Question: am trying to build a serializer using HyperlinkedModelSerializer, yet I have a scenario where I want to add a field which does not exist in the model but I will require the value for validating the transaction, I found the below snippet
'''
# -*- coding: utf-8 -*-
from __future__ import unicode_literals
from rest_framework import serializers
import logging
# initiate logger
logging.getLogger(__name__)
class PostHyperlinkedModelSerializerOptions(serializers.HyperlinkedModelSerializerOptions):
"""
Options for PostHyperlinkedModelSerializer
"""
def __init__(self, meta):
super(PostHyperlinkedModelSerializerOptions, self).__init__(meta)
self.postonly_fields = getattr(meta, 'postonly_fields', ())
class PostHyperlinkedModelSerializer(serializers.HyperlinkedModelSerializer):
_options_class = PostHyperlinkedModelSerializerOptions
def to_native(self, obj):
"""
Serialize objects -> primitives.
"""
ret = self._dict_class()
ret.fields = {}
for field_name, field in self.fields.items():
# Ignore all postonly_fields fron serialization
if field_name in self.opts.postonly_fields:
continue
field.initialize(parent=self, field_name=field_name)
key = self.get_field_key(field_name)
value = field.field_to_native(obj, field_name)
ret[key] = value
ret.fields[key] = field
return ret
def restore_object(self, attrs, instance=None):
model_attrs, post_attrs = {}, {}
for attr, value in attrs.iteritems():
if attr in self.opts.postonly_fields:
post_attrs[attr] = value
else:
model_attrs[attr] = value
obj = super(PostHyperlinkedModelSerializer,
self).restore_object(model_attrs, instance)
# Method to process ignored postonly_fields
self.process_postonly_fields(obj, post_attrs)
return obj
def process_postonly_fields(self, obj, post_attrs):
"""
Placeholder method for processing data sent in POST.
"""
pass
class PurchaseSerializer(PostHyperlinkedModelSerializer):
""" PurchaseSerializer
"""
currency = serializers.Field(source='currency_used')
class Meta:
model = DiwanyaProduct
postonly_fields = ['currency', ]
'''
Am using the above class, PostHyperlinkedModelSerializer, but for some reason the above is causing a problem with the browsable api interface for rest framework. Field labels are disappearing, plus the new field "currency" is not showing in the form (see screenshot below for reference). Any one can help on that?

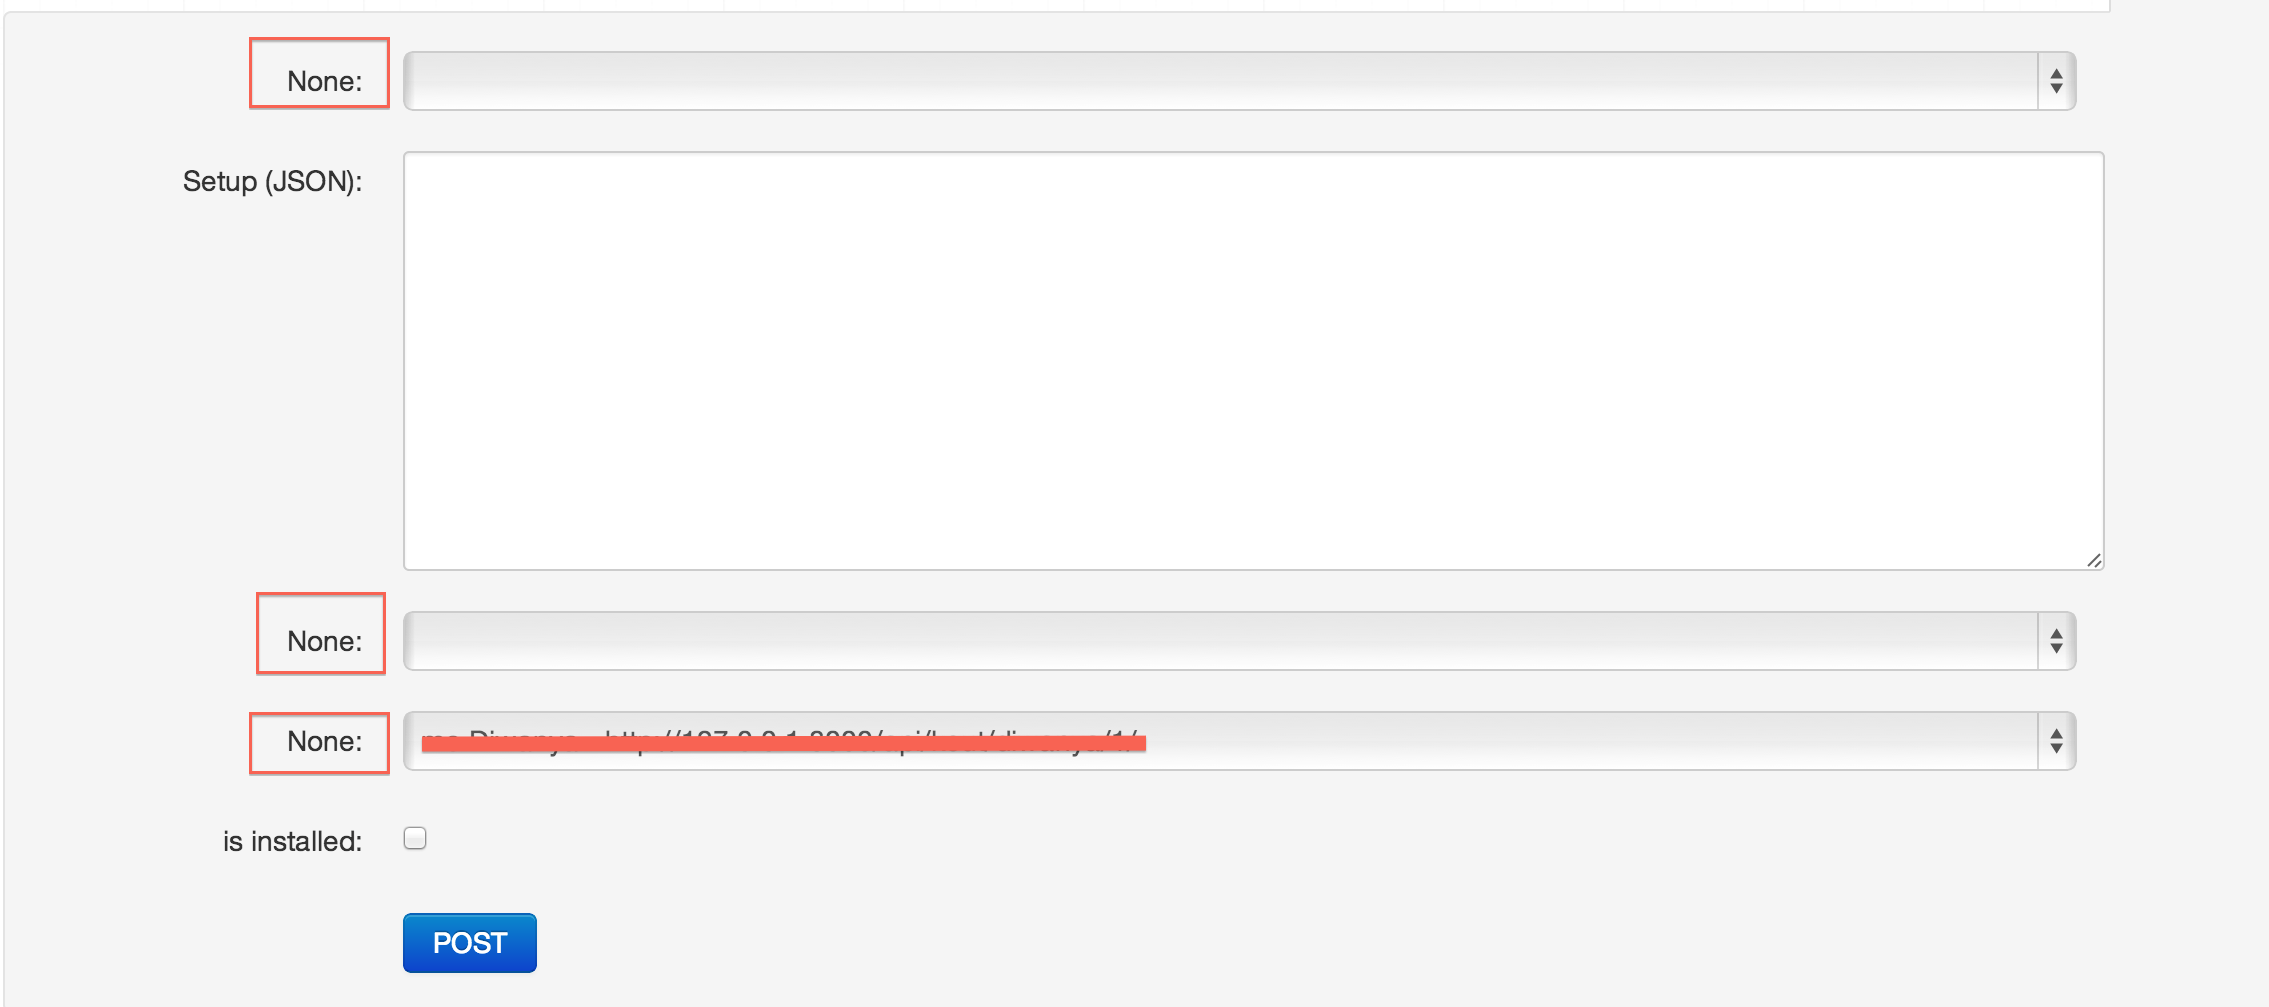
Answer: Whoever wrote the code probably didn't need browsable api (normal requests will work fine).
In order to fix the api change 'to_native' to this:
'''
def to_native(self, obj):
"""
Serialize objects -> primitives.
"""
ret = self._dict_class()
ret.fields = self._dict_class()
for field_name, field in self.fields.items():
if field.read_only and obj is None:
continue
field.initialize(parent=self, field_name=field_name)
key = self.get_field_key(field_name)
value = field.field_to_native(obj, field_name)
method = getattr(self, 'transform_%s' % field_name, None)
if callable(method):
value = method(obj, value)
if field_name not in self.opts.postonly_fields:
ret[key] = value
ret.fields[key] = self.augment_field(field, field_name, key, value)
return ret
'''